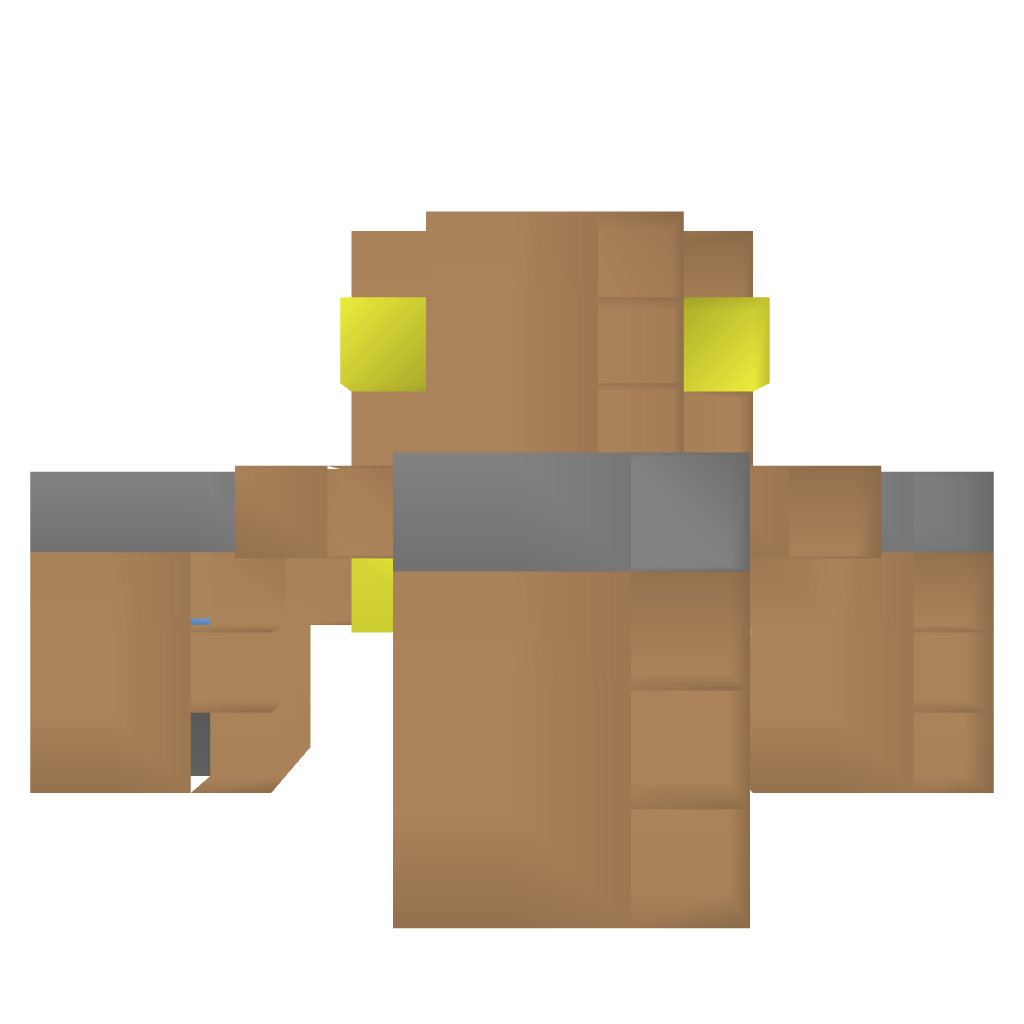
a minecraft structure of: Lamp Schematic bad low quality